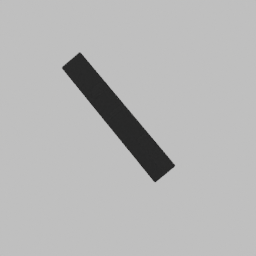
Label: lighting